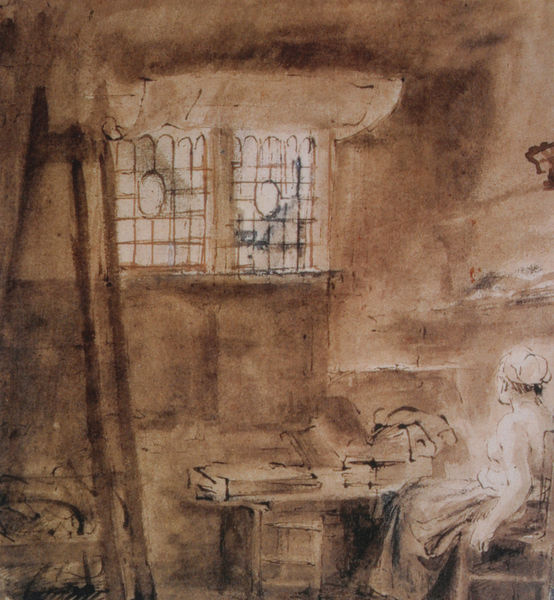
Titel: Rembrandts Atelier
Künstler: Rembrandt
Standort: Oxford
Institution: Ashmolean Museum of Art
Schlagwörter: mann, rubens, aquarell, braun, fenster, frau, licht, stuhl, tisch, zimmer, blick, rembrandt, holland, gitter, person, kopfbedeckung, sepia, romantik, leiter, atelier, staffelei, tusche, zelle, michelangelo, romanti, flämische malerei